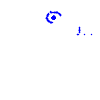
Particle: electron